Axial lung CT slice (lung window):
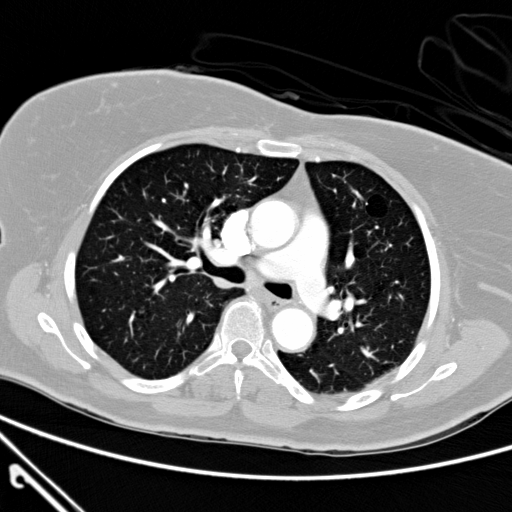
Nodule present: no